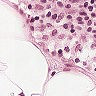
Metastatic tissue present: no